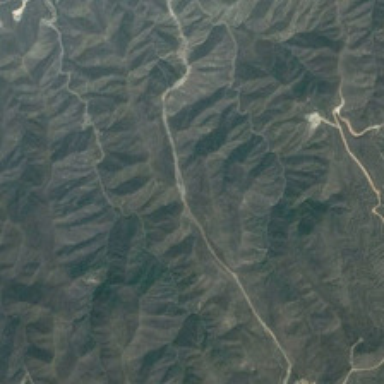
It is a piece of green mountain .